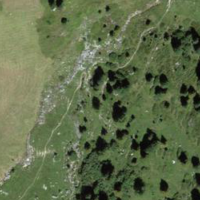
EUNIS habitat code: 23
Species observed at this site:
Rhododendron ferrugineum
Campanula barbata